Question: Just 4 fun I'm developing a little RegEx replace tool. The tool is componed by an input string, a search expression (regex search for textbox) and a replace string (replace by textbox). I also implemented a preview Label. The preview is updated on text changed of each on my textboxes.
I would like to add a validation of my regex search expression. If the RegEx string is not valid I would like to add a red icon at the end of my textbox. I know how to do that in old winform but I would like to implement this in MVVM

At this moment my ViewModel is like this:
'''
private string _searchExpression;
public string SearchExpression
{
get { return _searchExpression; }
set
{
if (value != _searchExpression)
{
_searchExpression = value;
OnPropertyChanged("SearchExpression");
OnPropertyChanged("Preview");
}
}
}
private string _replaceExpression;
public string ReplaceExpression
{
get { return _replaceExpression; }
set
{
if (value != _replaceExpression)
{
_replaceExpression = value;
OnPropertyChanged("ReplaceExpression");
OnPropertyChanged("Preview");
}
}
}
public string Preview
{
get
{
if (SelectedFile != null && SearchExpression != null && ReplaceExpression != null)
try
{
return _renamer.Rename(SelectedFile.ToString(), SearchExpression, ReplaceExpression);
}
catch (Exception)
{
return string.Empty;
}
else
return string.Empty;
}
}
'''
First I'll create a validation method in my business object _renamer. What next? What should I implement in the ViewModel?
- - - -
Also Do you know how to validate a regex. At this moment I try to create it and catch it if it's wrong. Is it possible to validate it before creating it?
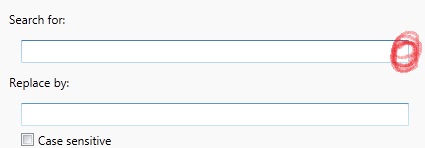
Answer: Implementing IDataErrorInfo in your ViewModel will do the thing.
To see the results of validation you will also have to set NotifyOnDataErrors property of the binding to True in xaml you have.